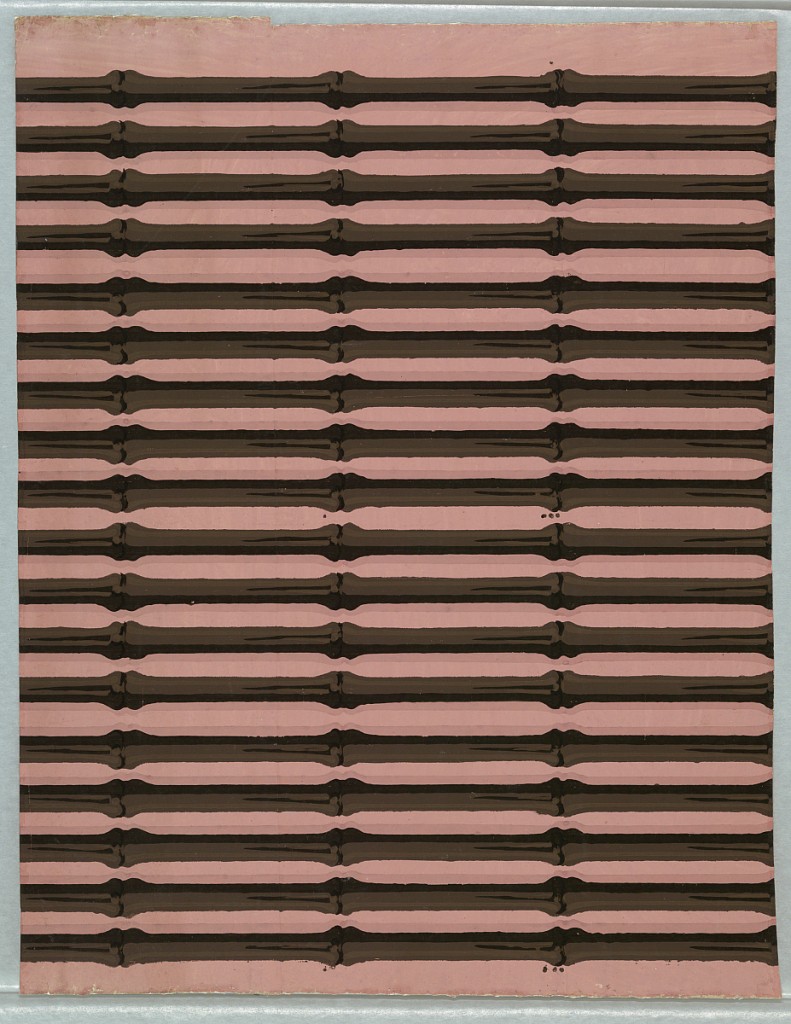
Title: Borders
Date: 1820–22
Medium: Block-printed on handmade paper
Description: Black parallel bamboo strips on pink ground. Two borders to a width. Shading of strips changes direction approximately half way across each border.